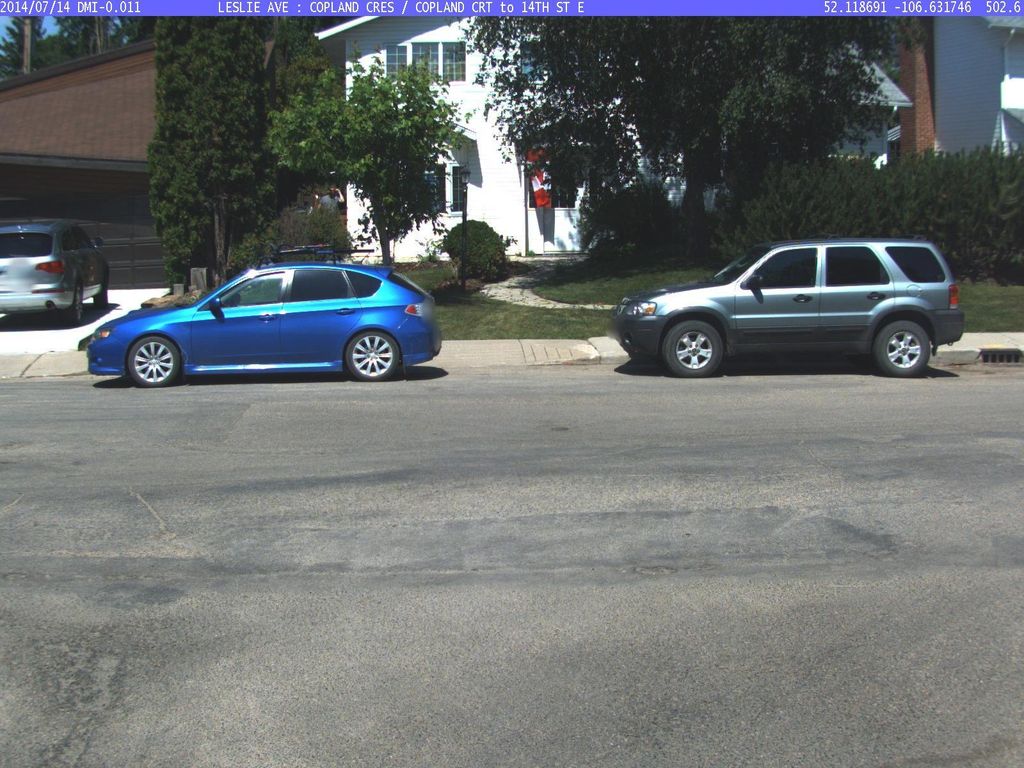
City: saskatoon